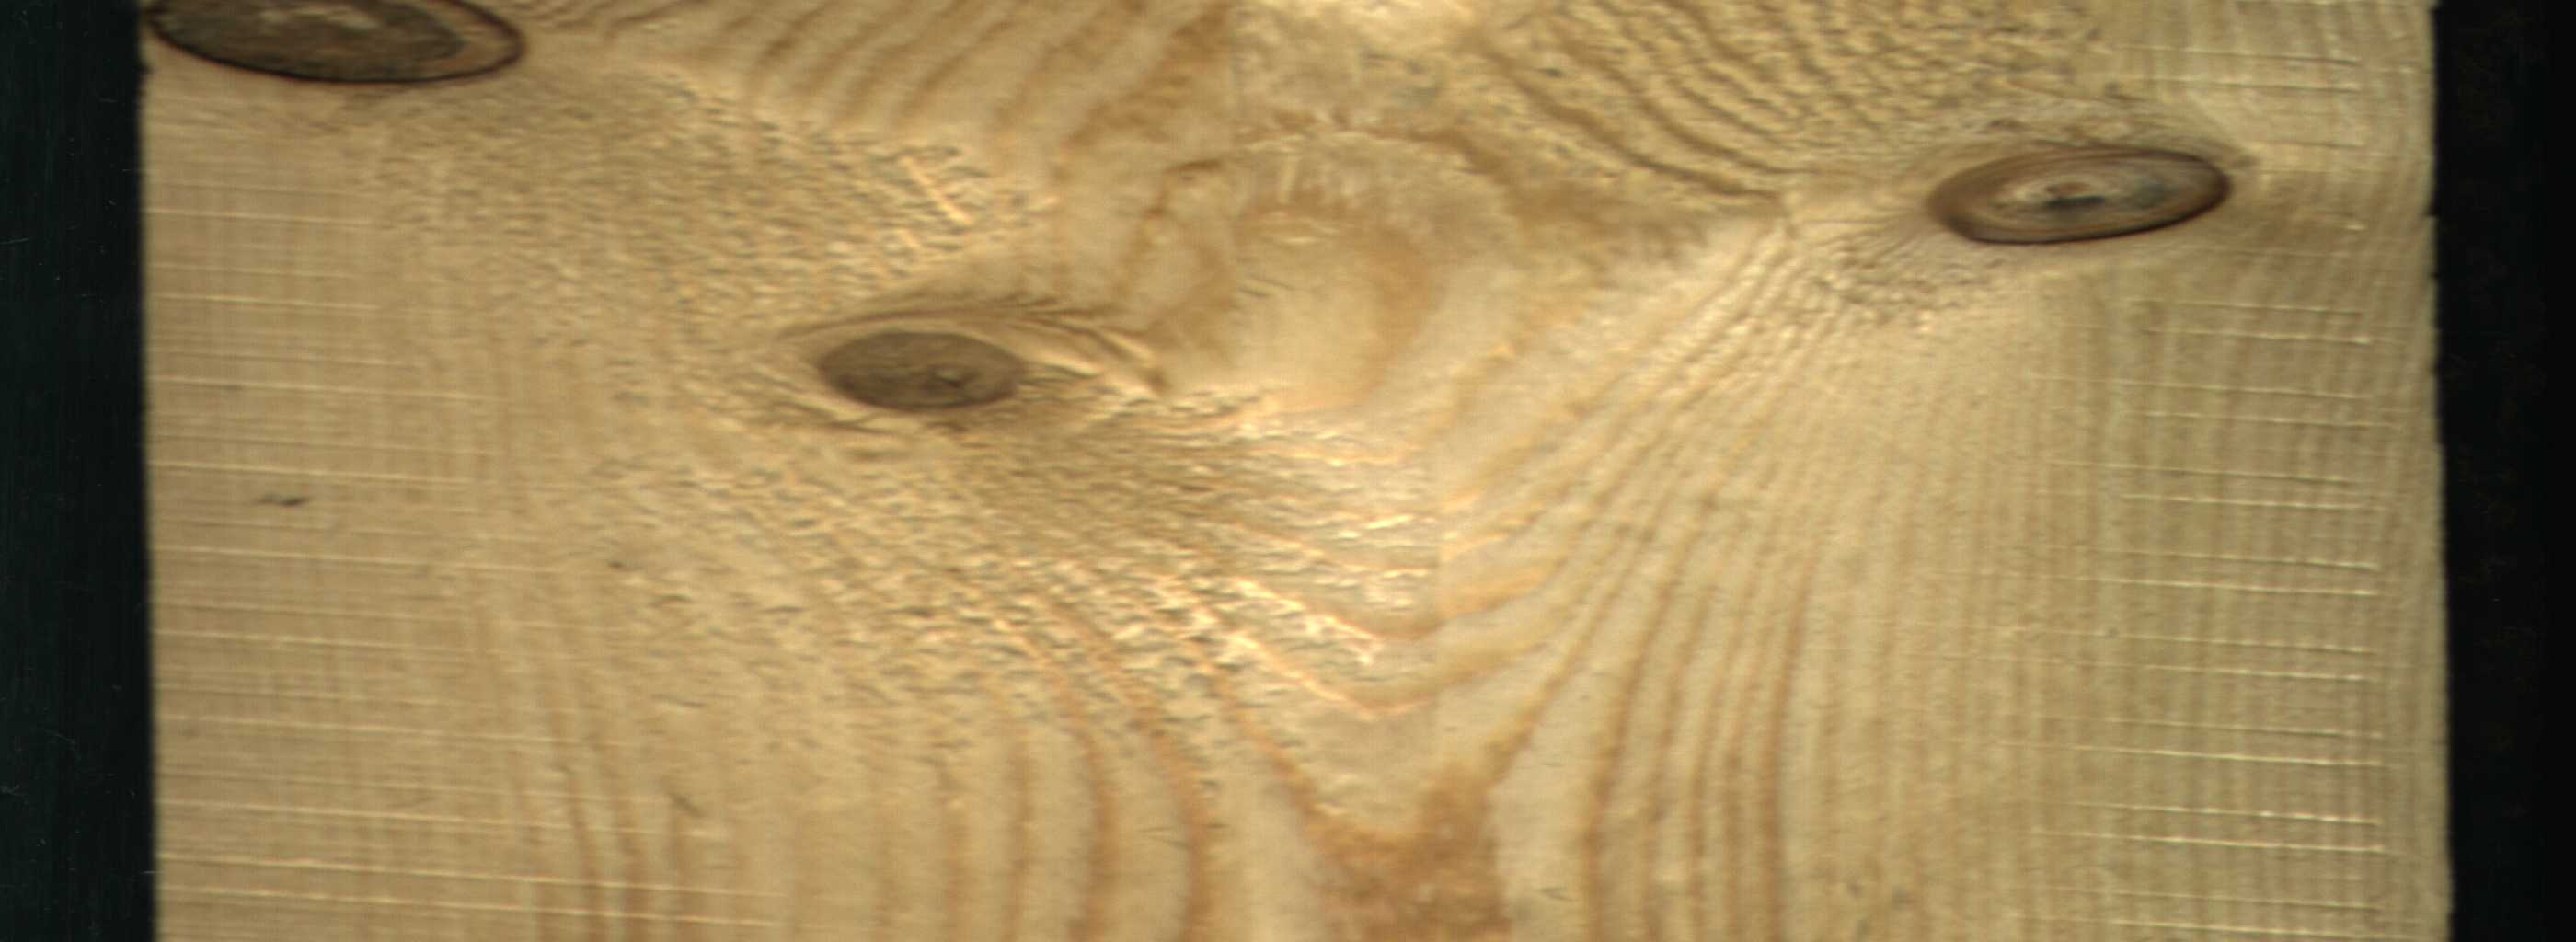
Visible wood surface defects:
Dead_Knot
Dead_Knot
Live_Knot